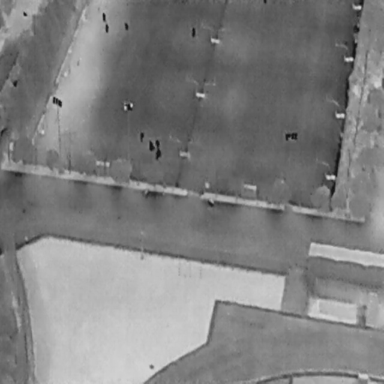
There are eight People in the infrared image.